Question: Hi guys i got such kind of trouble
In dialog w/ combo box
'''
public JComboBox<IngrMeasureUnit> getUnits(){
JComboBox<IngrMeasureUnit> result = new JComboBox<IngrMeasureUnit>();
for ( int i = 0; i < parent.getIngrList().imul.getSize(); i++ ) {
result.addItem(parent.getIngrList().imul.getMeasureUnit(i));
}
return result;
}
'''
And the class
'''
public class IngrMeasureUnit {
private int id;
private String name;
private boolean mustInt;
public IngrMeasureUnit( int id, String name, boolean mustInt ) {
this.id = id;
this.name = name;
this.mustInt = mustInt;
}
public String toSrting() {
return name;
}
'''
Cannot understand such behauviour, because in other cases it works.
Tried to put @Override annotation, the compiler rejected it.
Thanks.
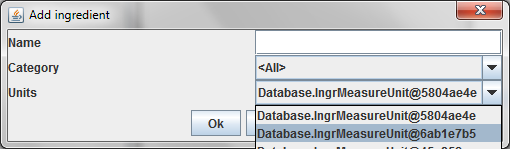
Answer: Your method is named 'toSrting()' instead of 'toString()'. Always use the '@Override' annotation when your intention is to override a method. That way, if you don't, the compiler will emit an error:
'''
@Override
public String toSrting() { // compiler error, because toSrting() doesn't override anything
'''
The compiler rejected it precisely because the method doesn't override anything. The error means: you want to override a method, but you don't. Something is wrong. Instead of removing the annotation in this case, you should fix the method signature.